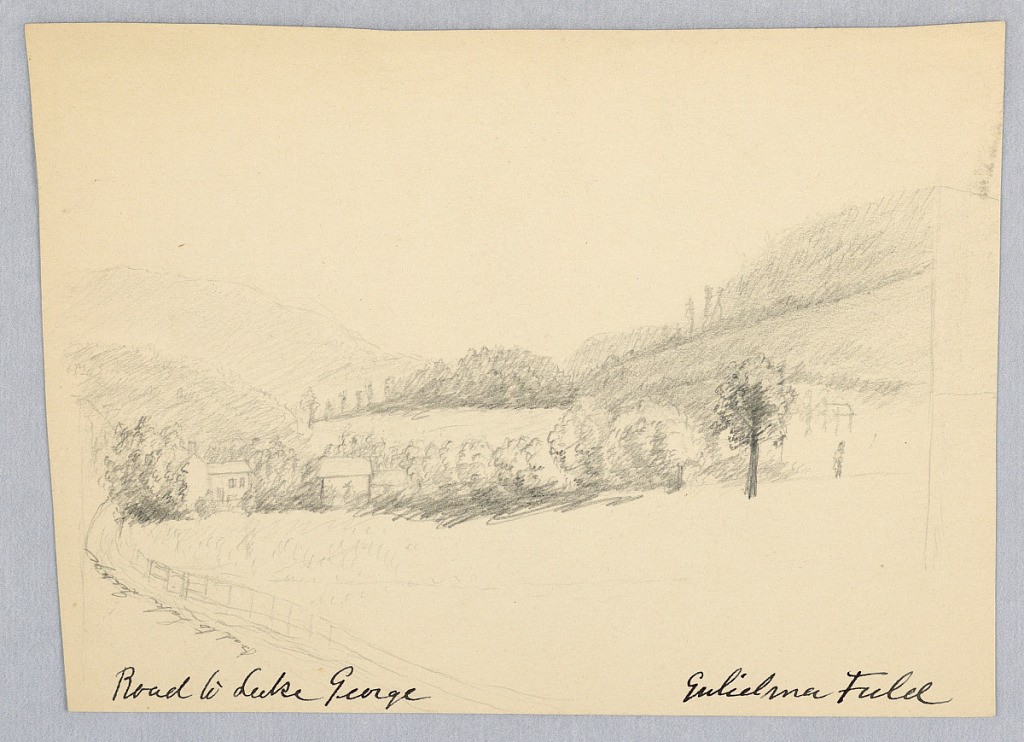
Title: Road to Lake George
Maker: Gueliema Field
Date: ca. 1860
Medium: Pencil on paper
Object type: Drawing
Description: Horizontal rectangle. Landscape with road at the left leading to houses in a small valley. Inscribed (in pencil), left: "Road to Lake George." Title repeated (in ink), and artist's name given in the hand of Alice Donlevy